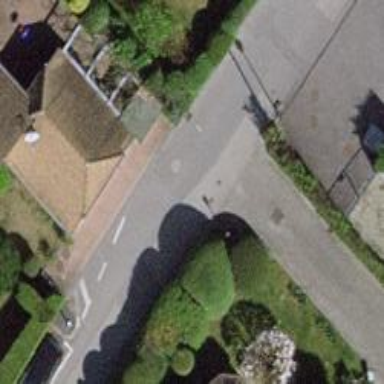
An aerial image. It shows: Residential road.